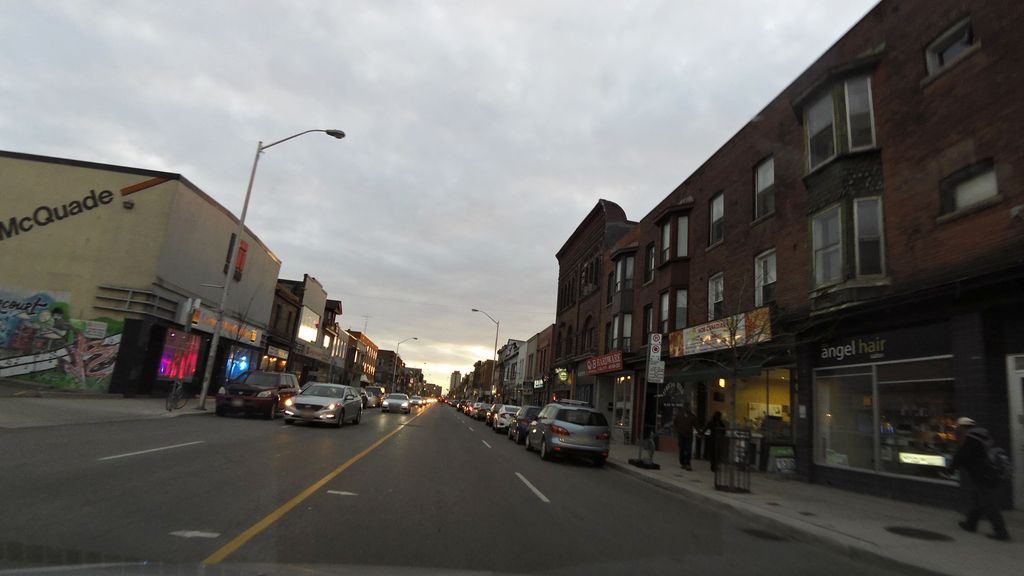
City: toronto